Question: When placing a button directly below a text area, extra space is created in both Chrome and Firefox (I haven't tested other browsers). Here's a <URL> that replicates the issue. Here's the code:
'''
<div>
<textarea></textarea>
<button></button>
</div>
'''
'''
div {
width: 100px;
height: 125px;
}
textarea {
width: 100px;
height: 100px;
padding: 0;
margin: 0;
border: none;
outline: none;
background: red;
resize: none;
}
button {
width: 100px;
height: 25px;
border: none;
background: blue;
margin: 0;
padding;
}
'''

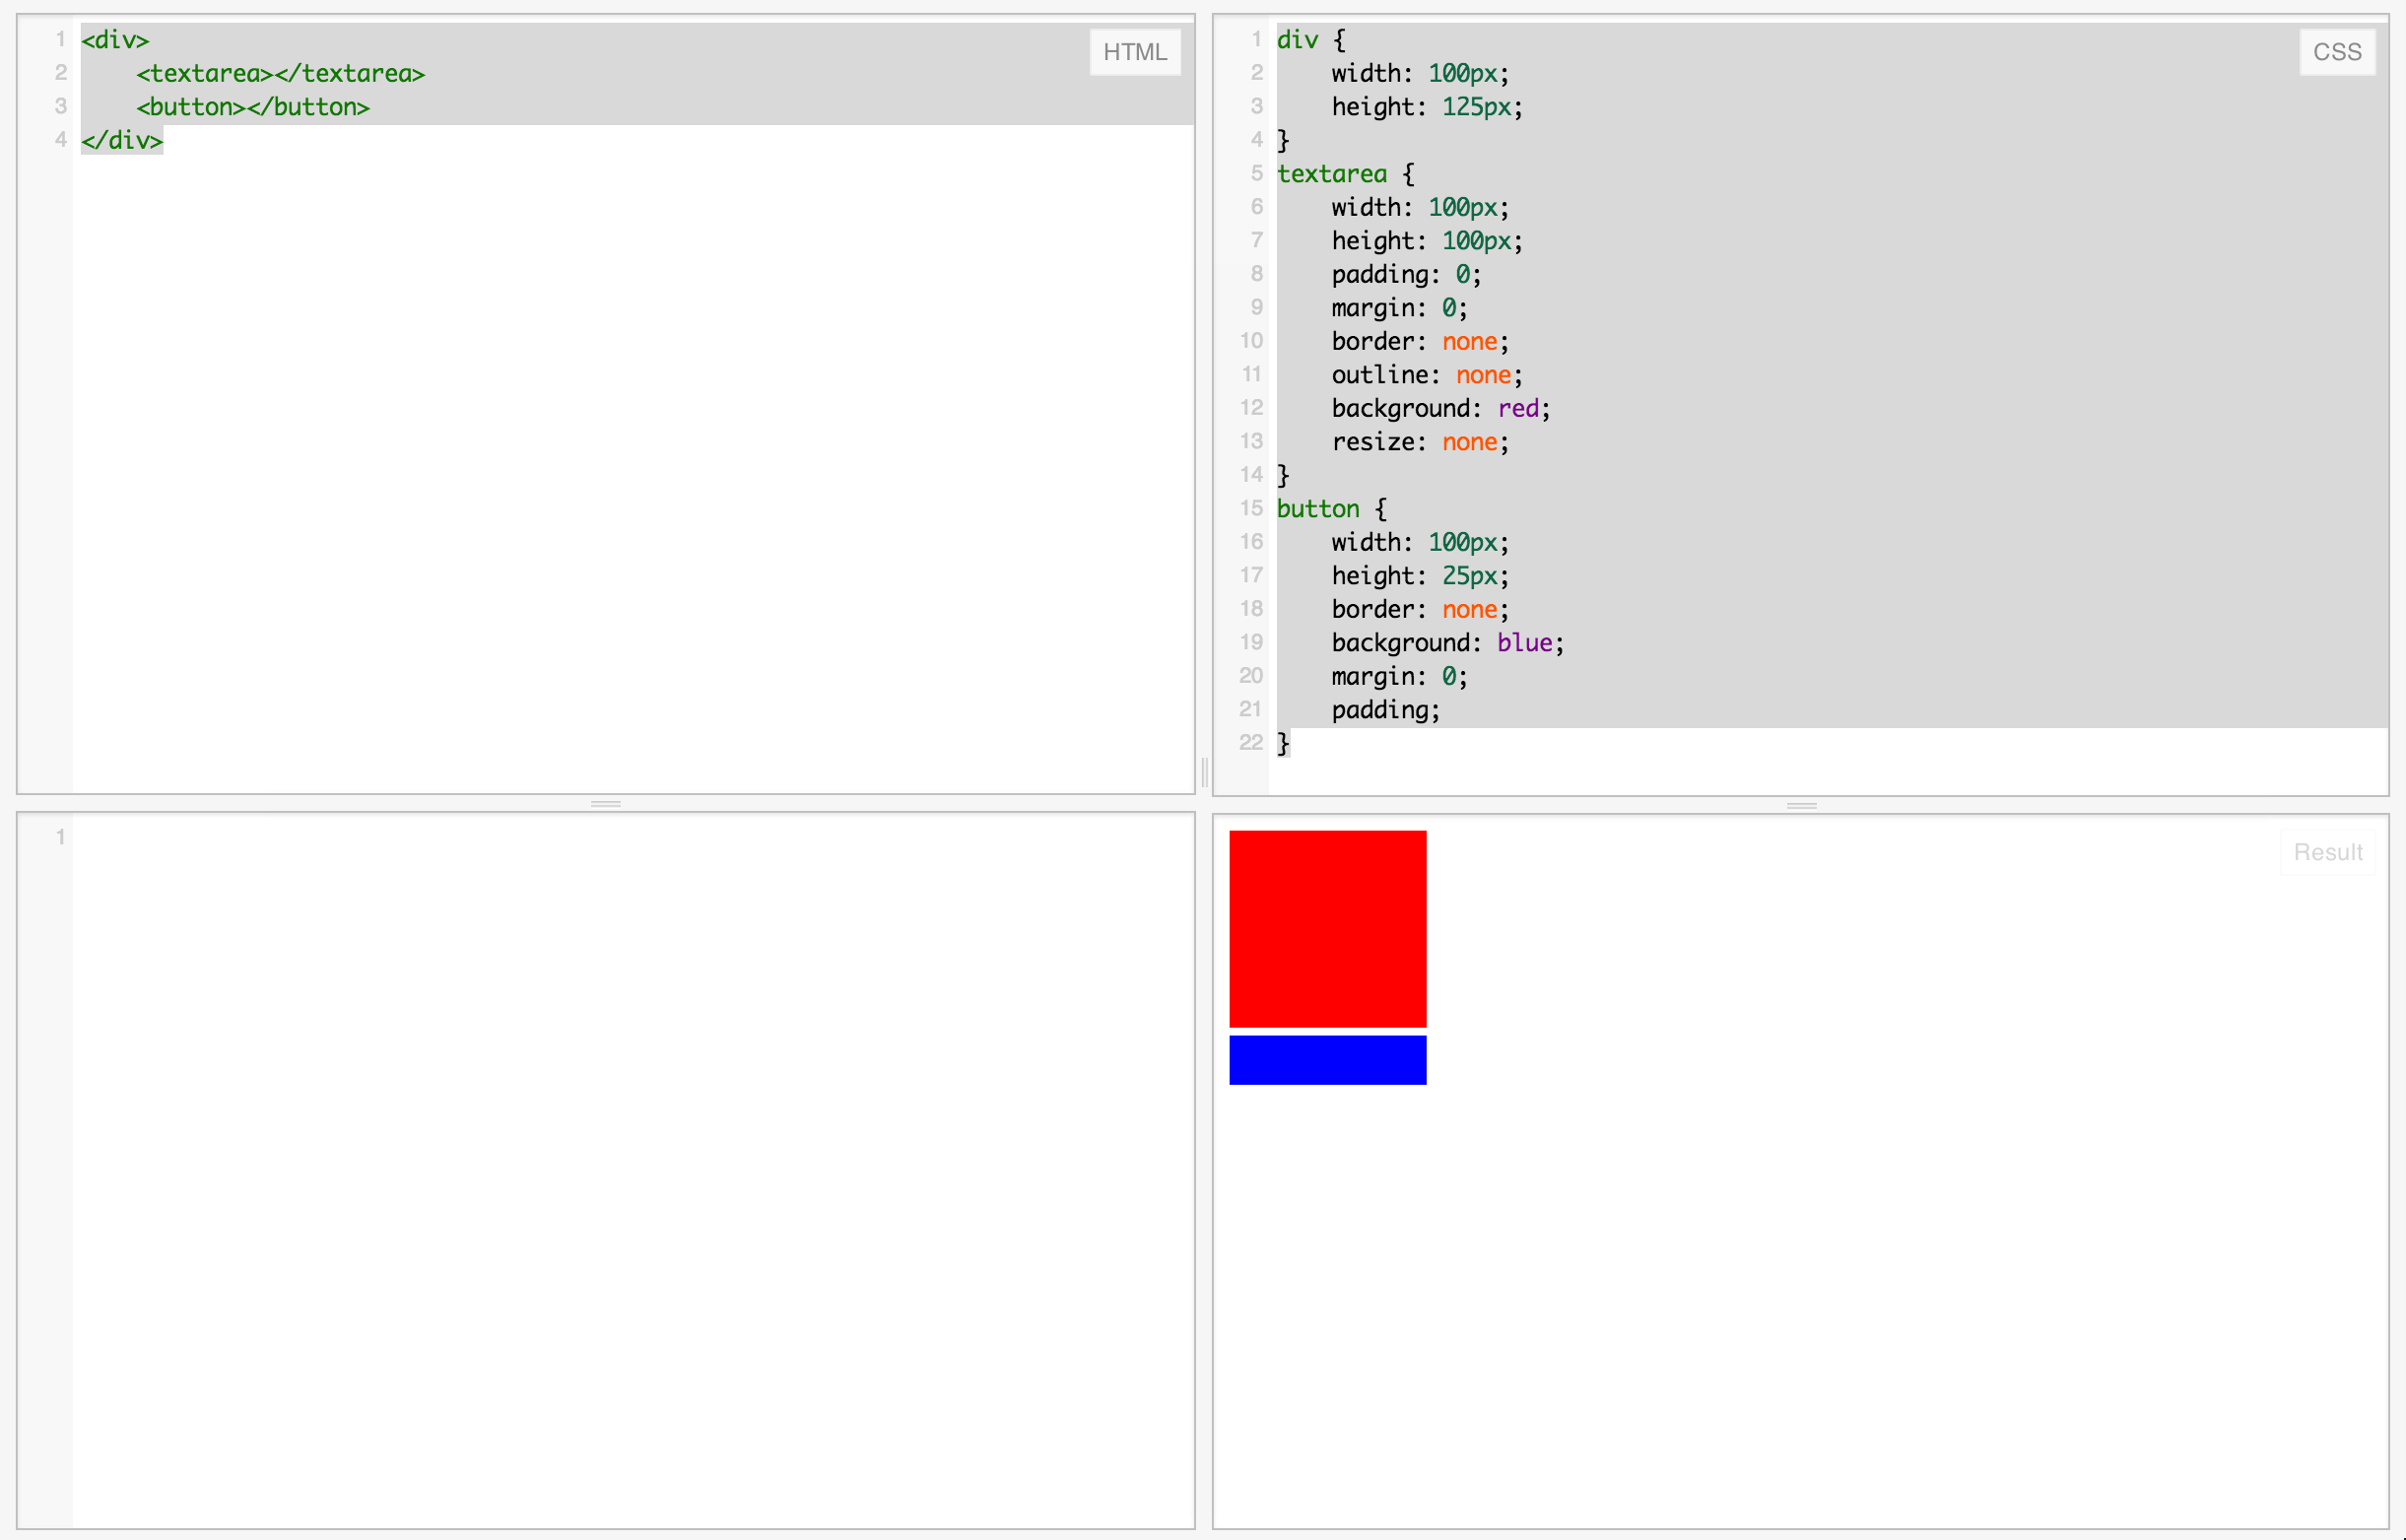
Answer: Change the 'display' property on the 'textarea' to 'block' and they should line up without a gap in-between. In general when I have some HTML elements not lining-up properly, I play with the 'display' property as it's usually the culprit.
Demo: <URL>